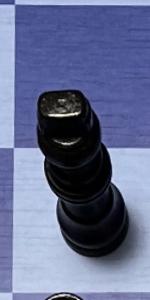
Label: King_Black